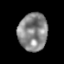
Tissue: lung
Cell type: Others
Senescence score: 0.1669
Nuclear area (px): 1079
Mean DAPI intensity: 134.285